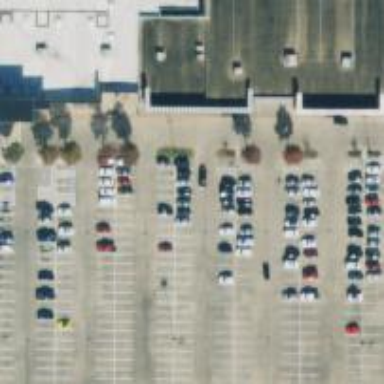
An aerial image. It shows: Parking space.